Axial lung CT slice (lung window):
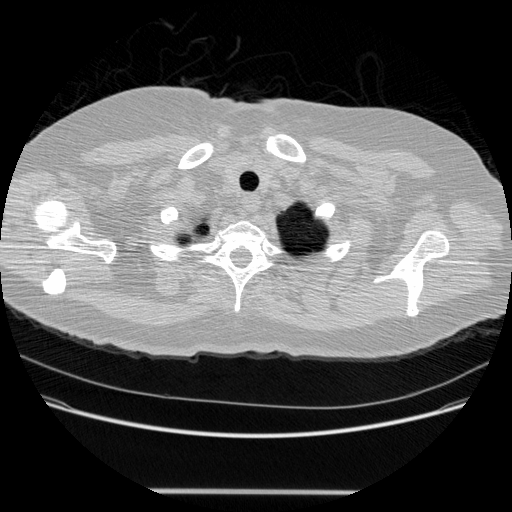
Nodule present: no